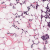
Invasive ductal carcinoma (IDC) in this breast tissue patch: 0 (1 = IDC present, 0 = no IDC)